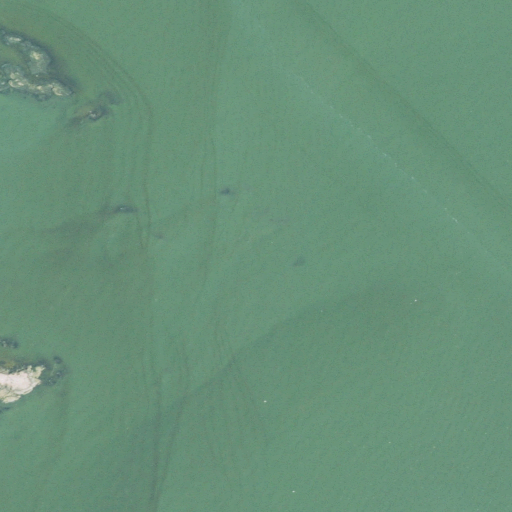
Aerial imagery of island in Connecticut named Inner White Top containing only open water